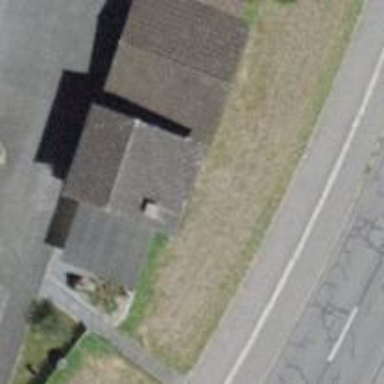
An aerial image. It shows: Group of garages.